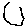
Label: hexagon